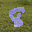
Label: 8